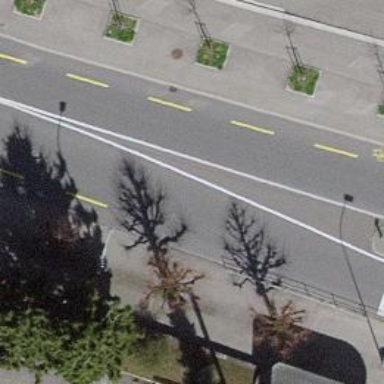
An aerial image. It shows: Secondary road with asphalt surface and designated cycle lane.